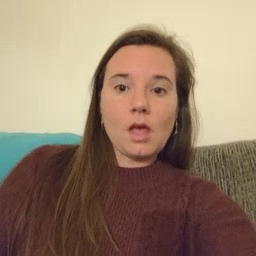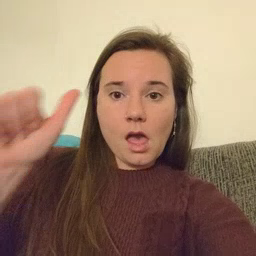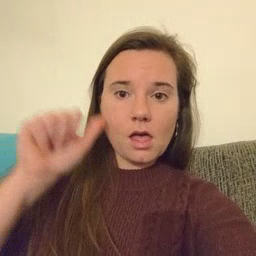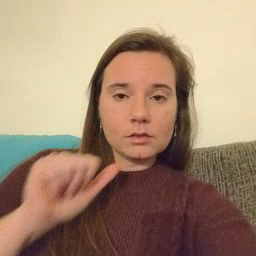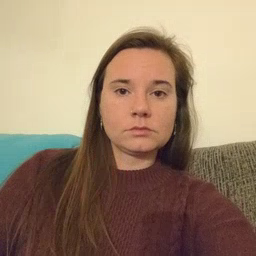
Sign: aunt